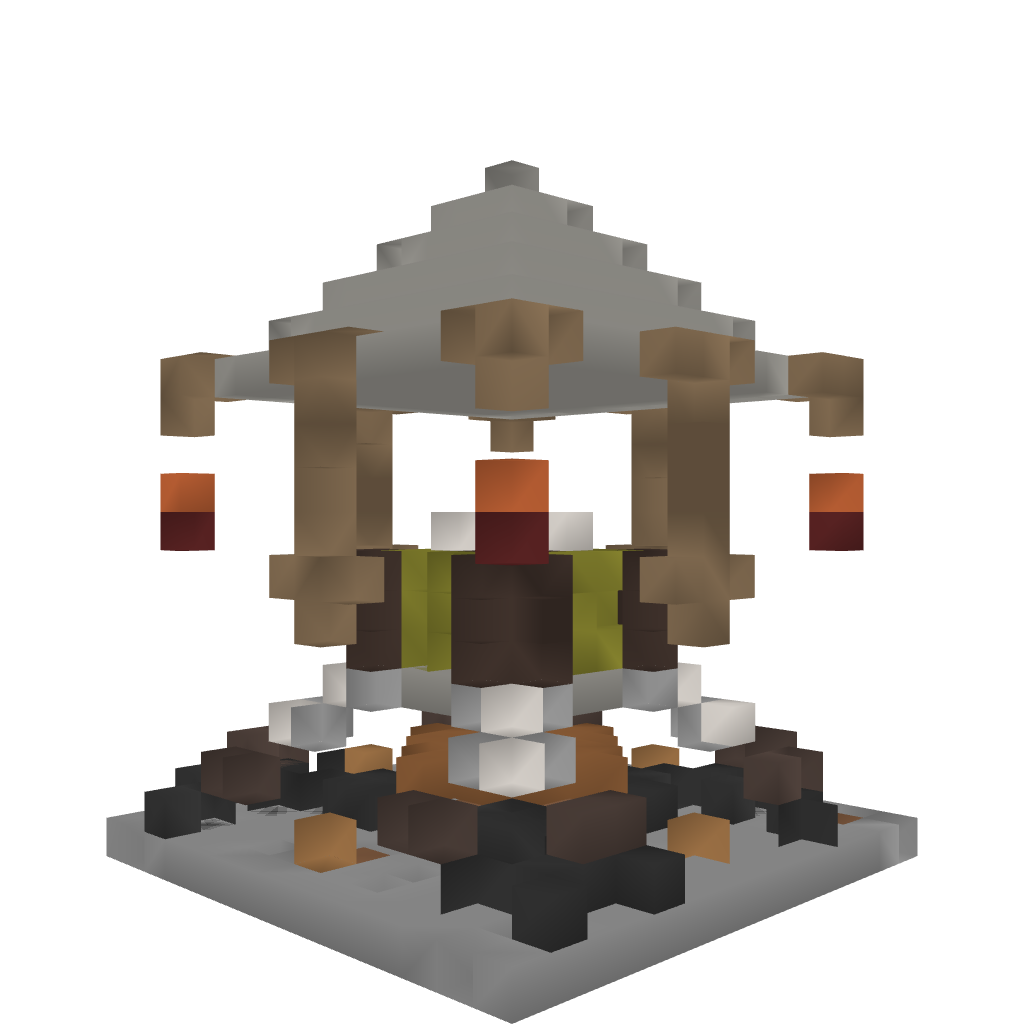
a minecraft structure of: Enchantment Nexus